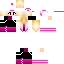
A female human skin with pale skin, wearing blonde long hair dressed in a red tshirt and red pants, featuring a closed mouth.